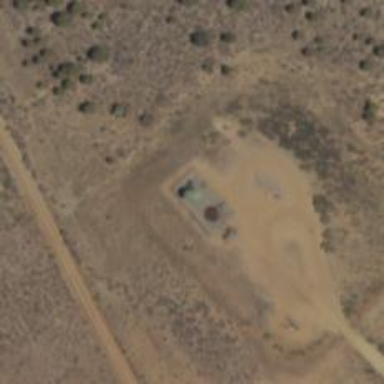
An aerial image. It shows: Storage tank that is man-made.